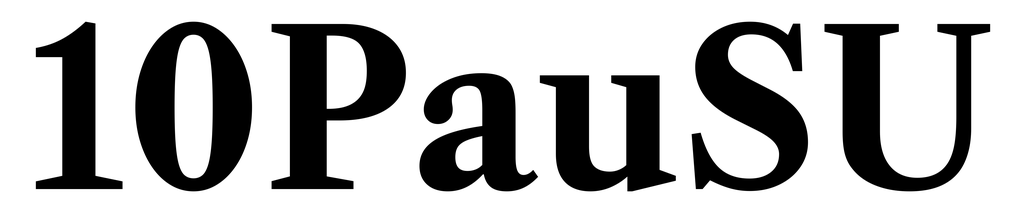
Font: LibreCaslonText_Bold